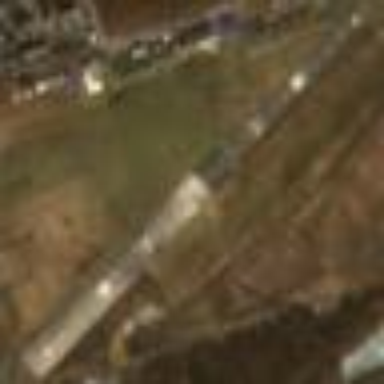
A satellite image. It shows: Concrete runway in the airport area.